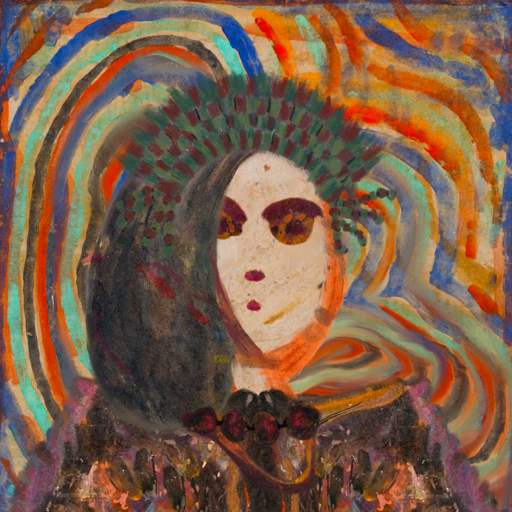
Background: Sisters, Head And Neck Front: Rupkatha, Face Front: Doll, Bust: Gypsy_Queen, Hair Front: Gypsy_Mother, Head Accessory: After_Raid_Crown, Second Necklace: Comrade, Necklace: Mosgoul, Baby: Blank